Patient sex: M
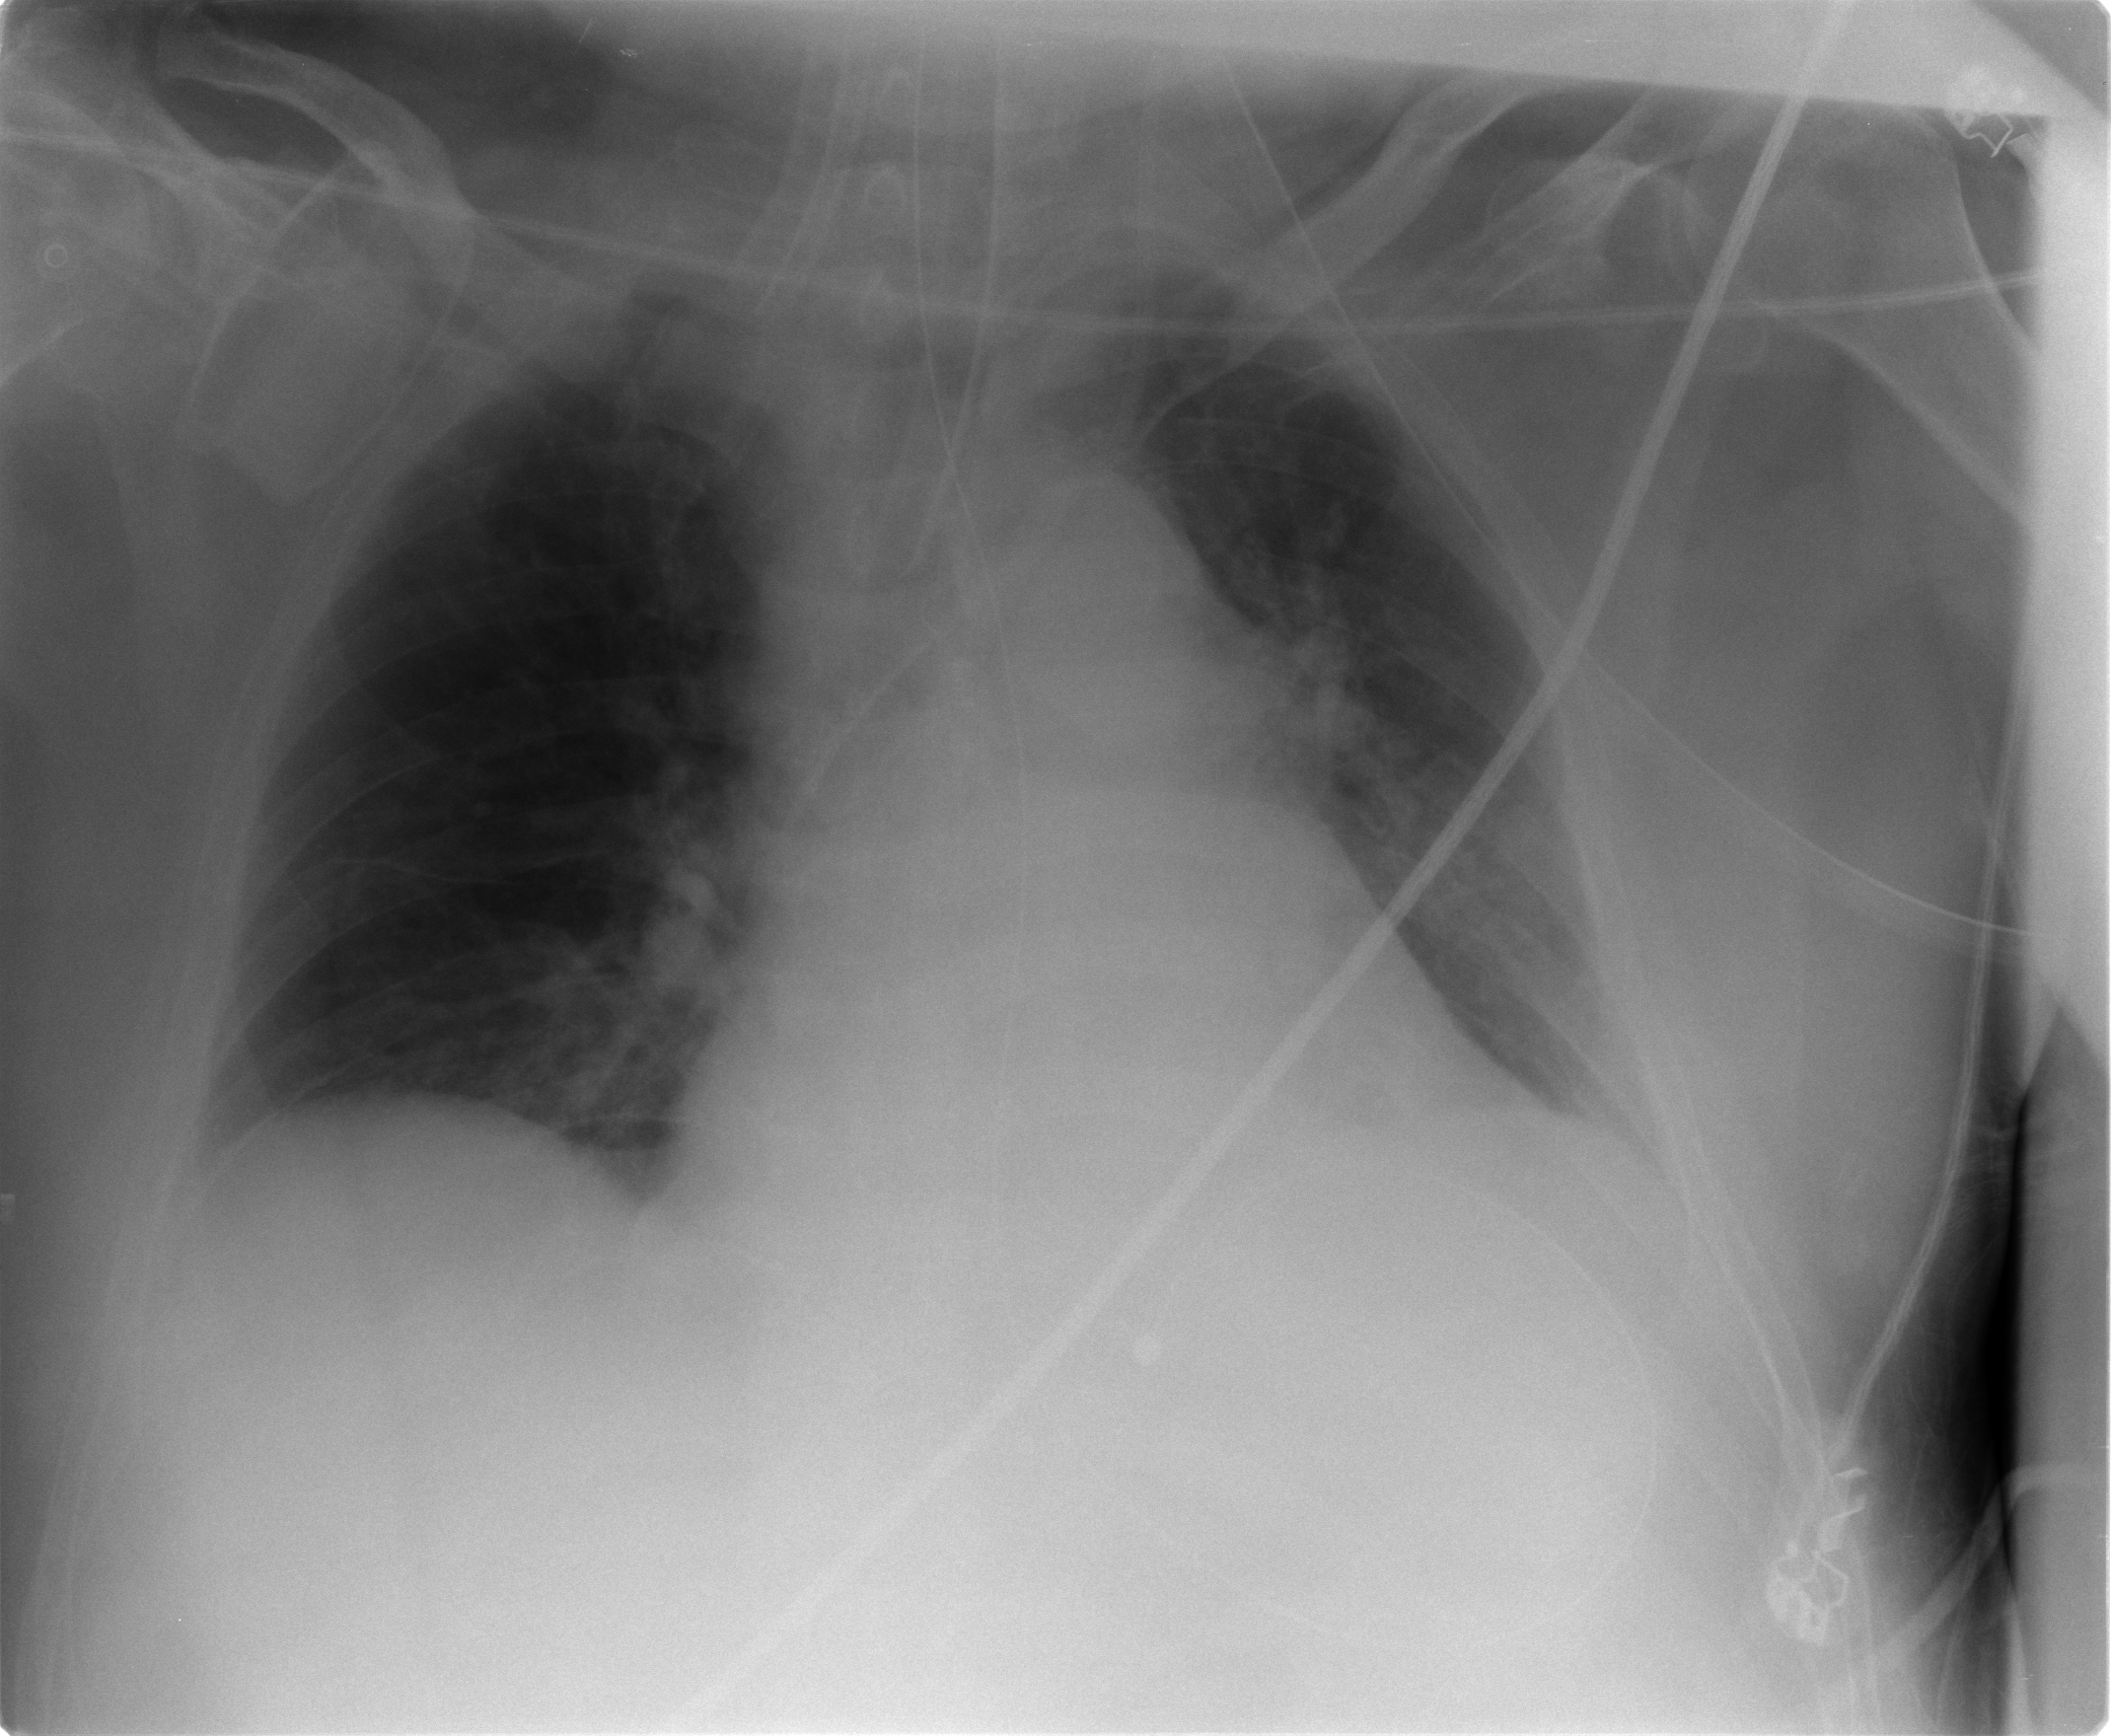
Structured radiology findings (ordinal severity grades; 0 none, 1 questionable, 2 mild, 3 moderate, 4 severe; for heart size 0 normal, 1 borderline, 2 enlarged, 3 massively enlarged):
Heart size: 2
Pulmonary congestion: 1
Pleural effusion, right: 1
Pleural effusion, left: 1
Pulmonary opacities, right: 0
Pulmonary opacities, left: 2
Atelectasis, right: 2
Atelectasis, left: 2